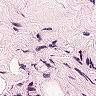
Metastatic tissue present: no